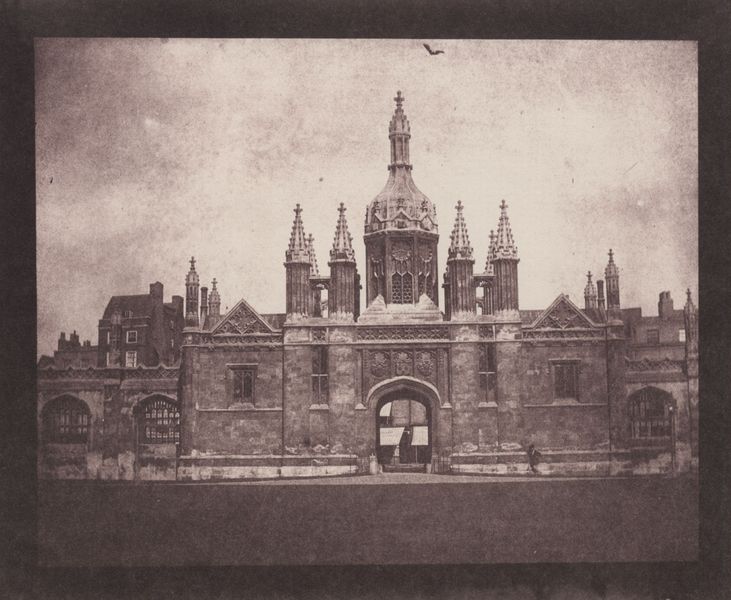
Titel: Oxford
Künstler: William Henry Fox Talbot
Standort: Lacock (UK)
Institution: Sammlung Lacock
Schlagwörter: himmel, mann, vogel, weiß, wolken, stadt, braun, fenster, grau, nacht, schmuck, schwarz, straße, blick, dach, gebäude, haus, schloss, wolke, wand, architektur, spitze, stein, gitter, kirche, gotik, turm, turmspitze, düster, ansicht, bogen, fassade, russland, dächer, giebel, mauer, platz, pilaster, sepia, kuppel, symmetrie, uhr, tor, gestalt, zinnen, foto, fotografie, photographie, vier, eingang, erker, krabbe, burg, kloster, kreuz, türmchen, türme, palast, torbogen, dom, flug, festung, mauerwerk, schwarzweiss, rathaus, kathedrale, photo, portal, wappen, gesims, kreuze, quader, rosette, landhaus, nüster, fleckig, fotographie, preussen, fesnter, bauwerk, palais, maßwerk, aufriss, schwarz/weiß, kriche, fialen, palst, neogotik, krabben, fotgrafie, architekturfotografie, strebebogen, fiale, spätgotik, strebebögen, schwraz, phot, polen, kremel, pommern, 4, engand, warschau